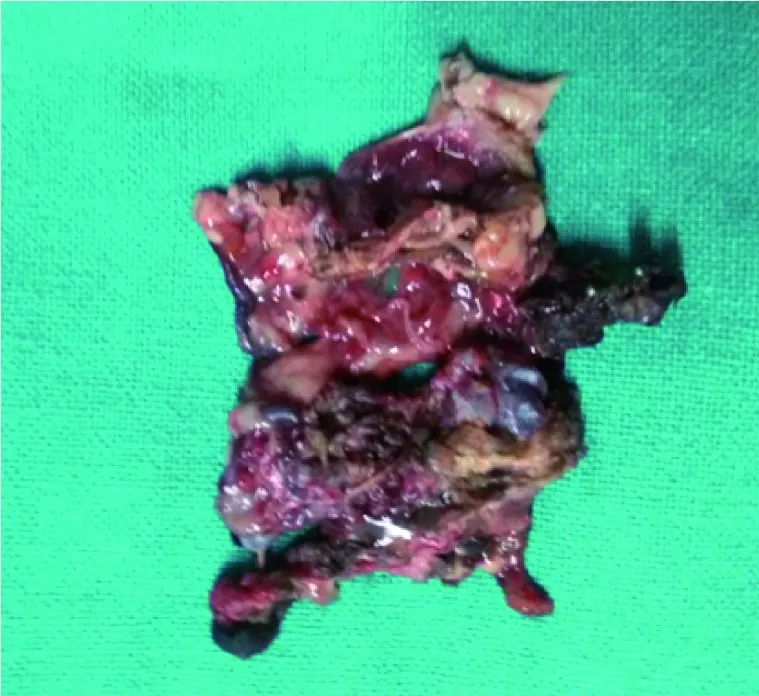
Excised AVM nidus.
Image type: medical_photograph (other_medical_photograph)